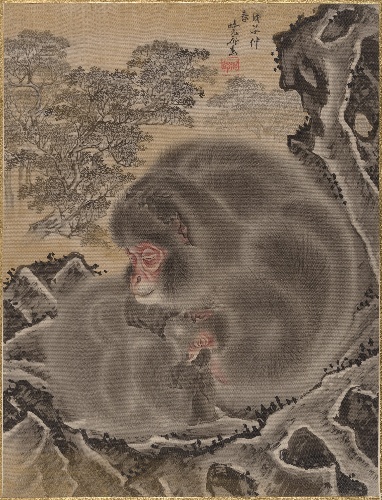
Artist: Kawanabe Kyōsai 河鍋暁斎
Artist bio: Japanese, 1831–1889
Date: March 1888
Object type: Album leaf
Classification: Paintings
Medium: Album leaf; ink and color on silk
Culture: Japan
Period: Meiji period (1868–1912)
Dimensions: 14 1/4 x 10 7/8 in. (36.2 x 27.6 cm)
Department: Asian Art
Credit line: Charles Stewart Smith Collection, Gift of Mrs. Charles Stewart Smith, Charles Stewart Smith Jr., and Howard Caswell Smith, in memory of Charles Stewart Smith, 1914
Accession year: 1914
Repository: Metropolitan Museum of Art, New York, NY
Tags: Monkeys